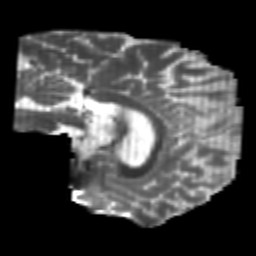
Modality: T2w
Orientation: sagittal
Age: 20
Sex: male
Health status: healthy
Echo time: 0.074 s